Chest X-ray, PA view. Patient: 68 years old, sex M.
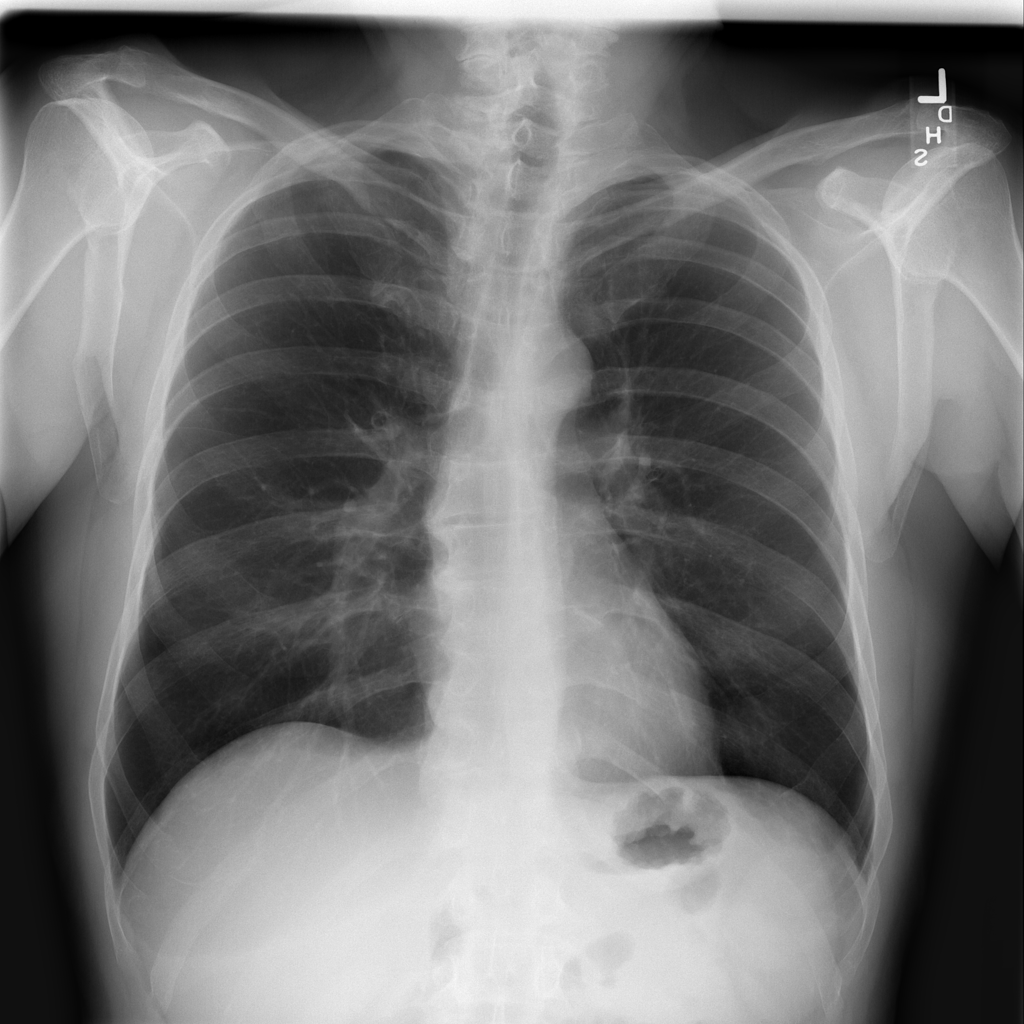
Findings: No Finding